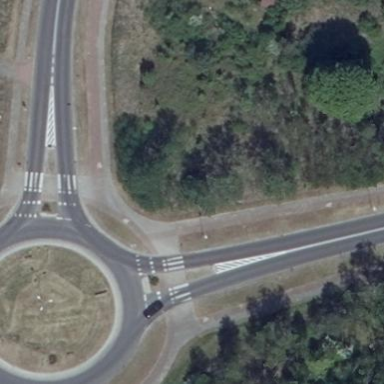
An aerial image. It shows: Secondary road with asphalt surface leading to roundabout.